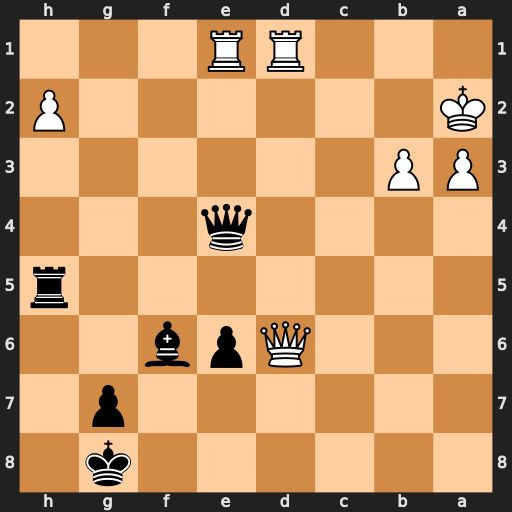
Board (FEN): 6k1/6p1/3Qpb2/7r/4q3/PP6/K6P/3RR3
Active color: b
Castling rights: -
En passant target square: -
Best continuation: Qc2#